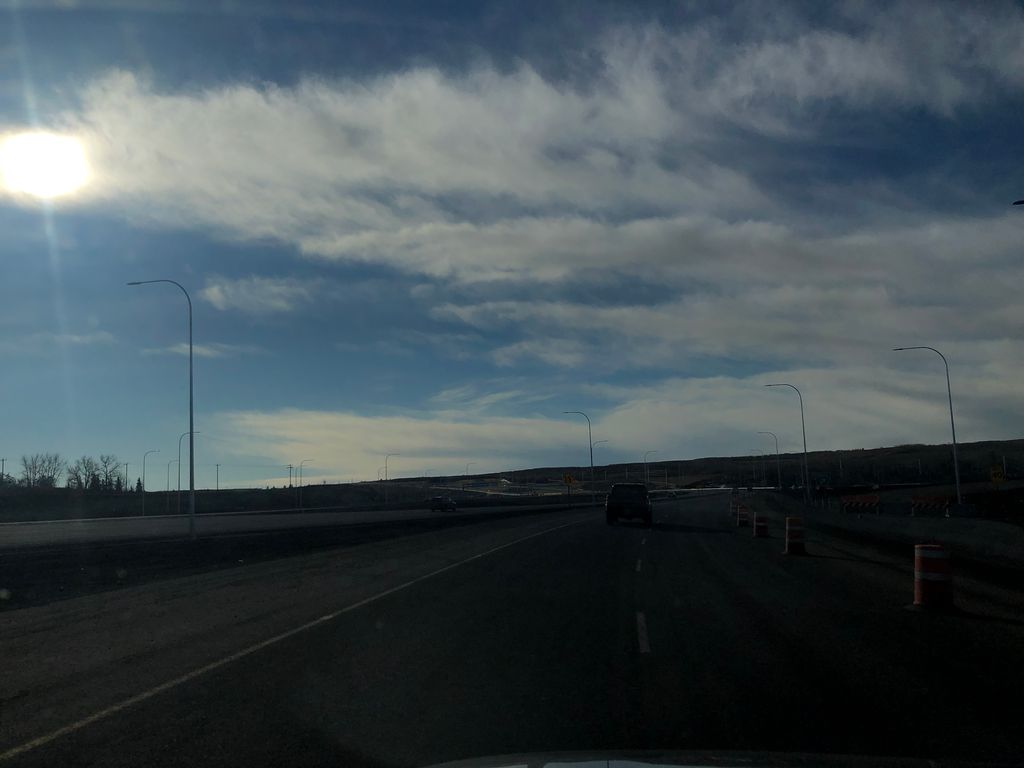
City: calgary